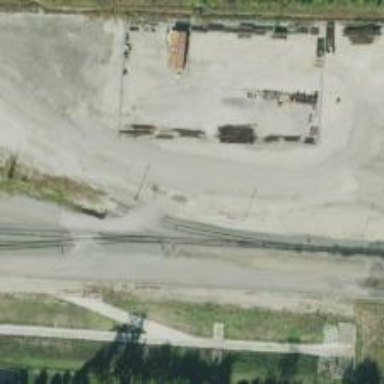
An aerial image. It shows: Railway spur service.